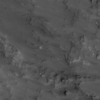
Label: not_dusty